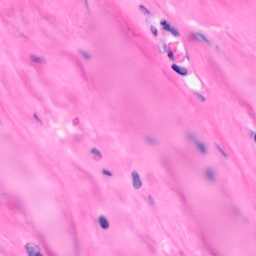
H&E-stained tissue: Breast